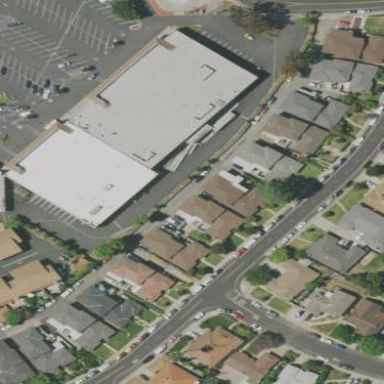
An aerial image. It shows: Building that houses supermarket.